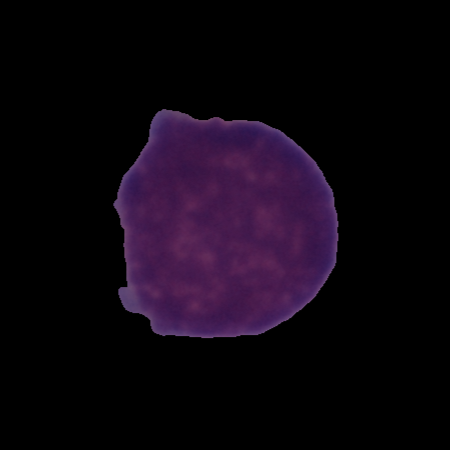
Label: healthy